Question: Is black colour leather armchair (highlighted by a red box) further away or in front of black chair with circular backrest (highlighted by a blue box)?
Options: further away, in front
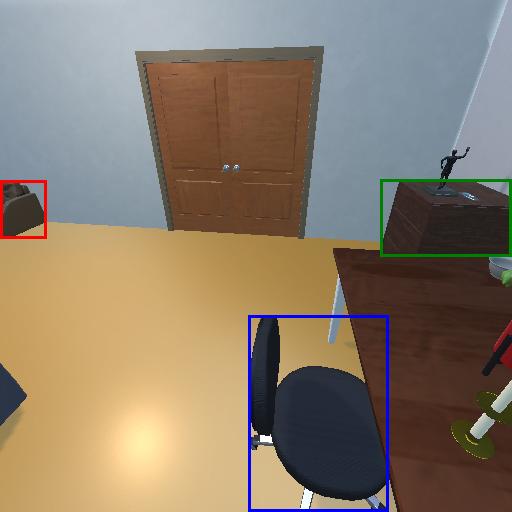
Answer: further away